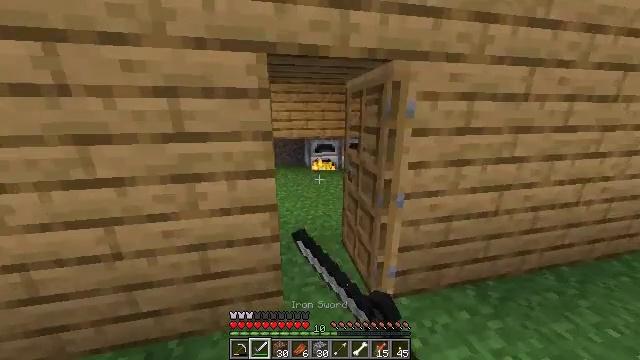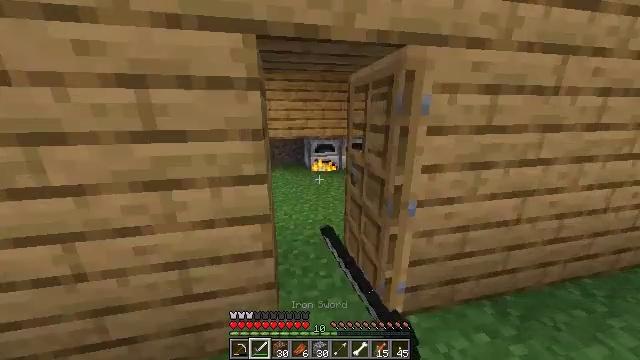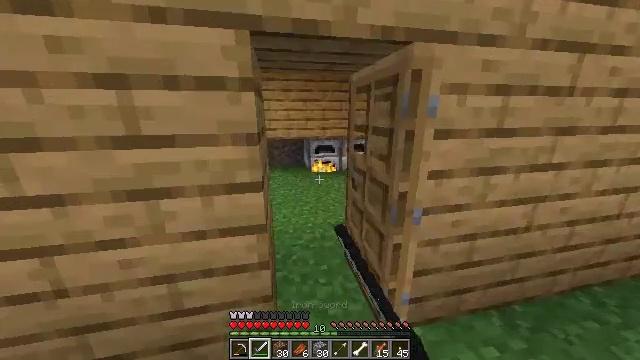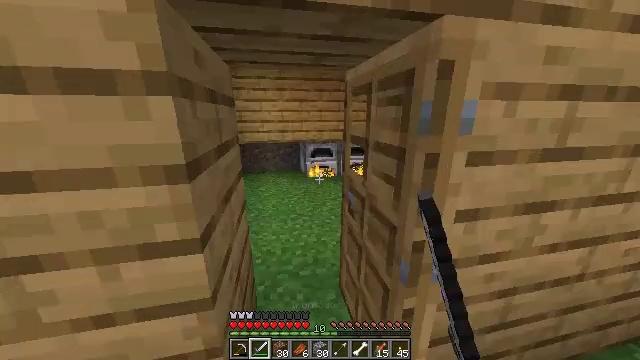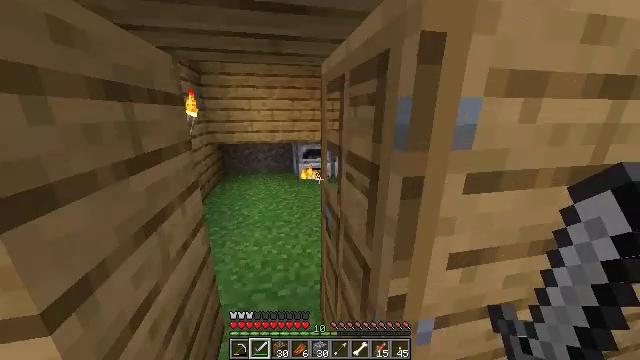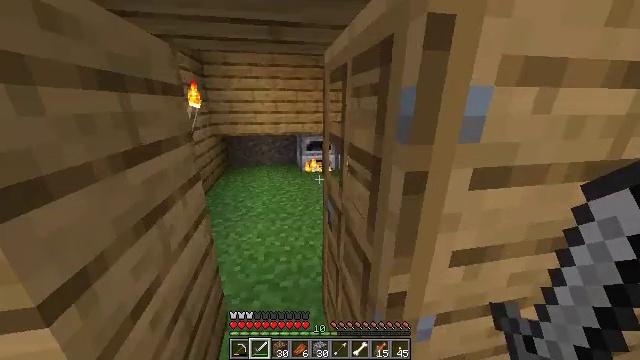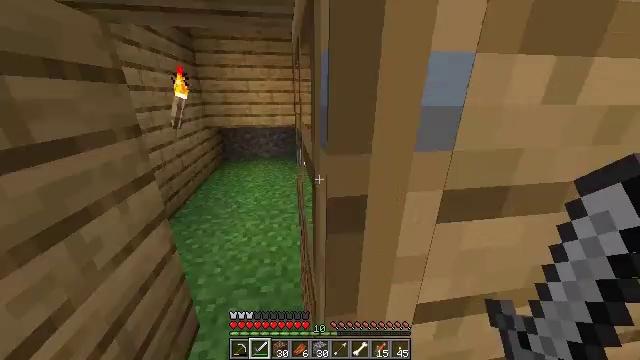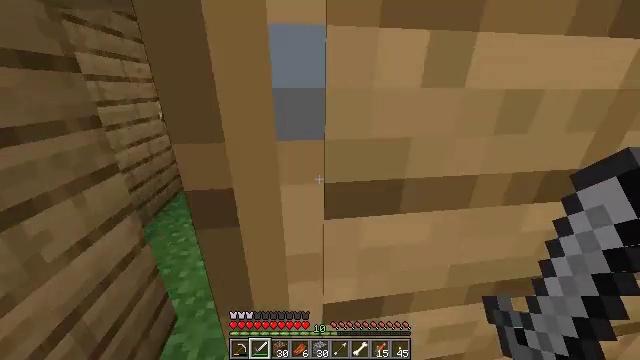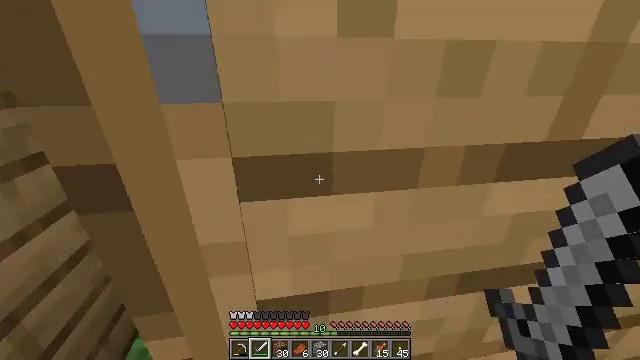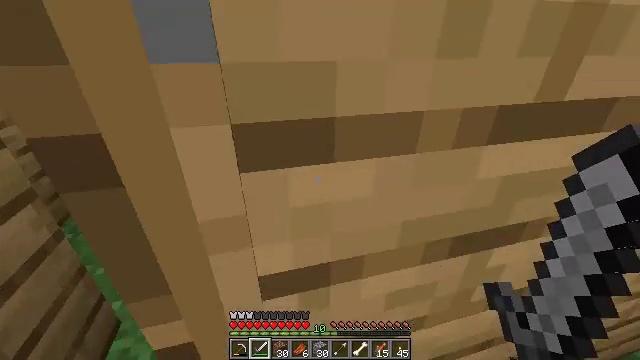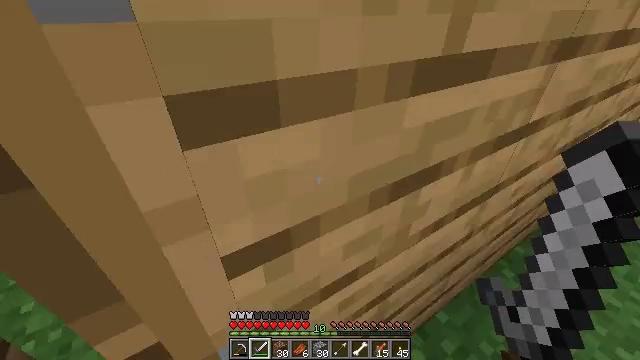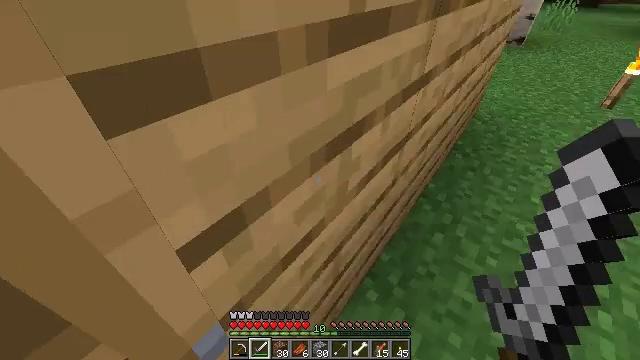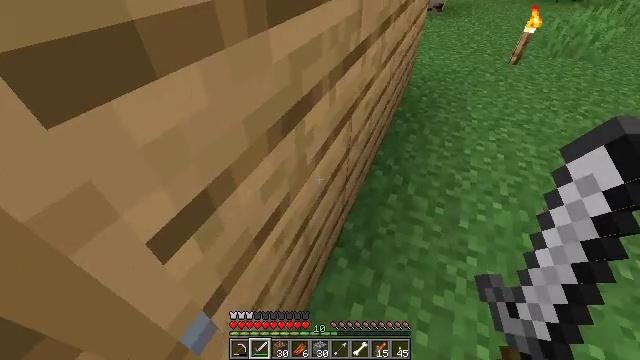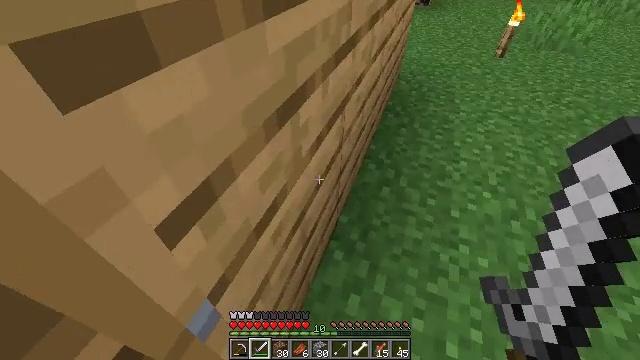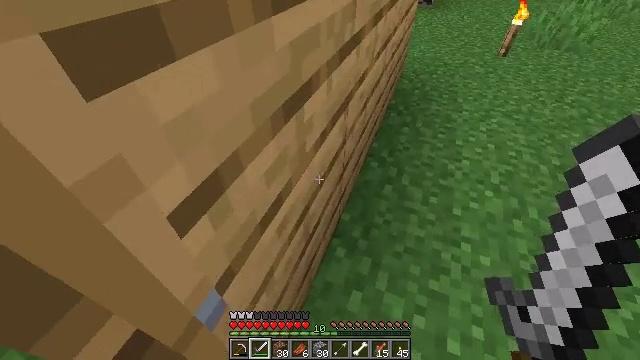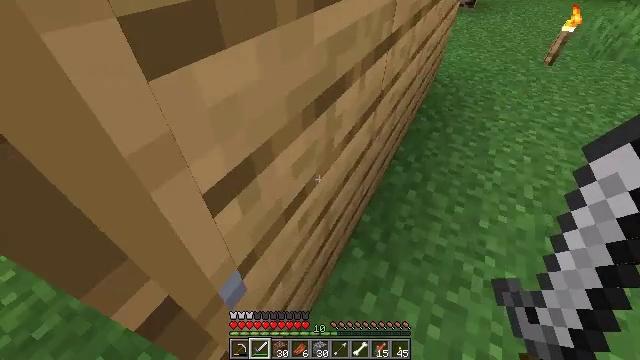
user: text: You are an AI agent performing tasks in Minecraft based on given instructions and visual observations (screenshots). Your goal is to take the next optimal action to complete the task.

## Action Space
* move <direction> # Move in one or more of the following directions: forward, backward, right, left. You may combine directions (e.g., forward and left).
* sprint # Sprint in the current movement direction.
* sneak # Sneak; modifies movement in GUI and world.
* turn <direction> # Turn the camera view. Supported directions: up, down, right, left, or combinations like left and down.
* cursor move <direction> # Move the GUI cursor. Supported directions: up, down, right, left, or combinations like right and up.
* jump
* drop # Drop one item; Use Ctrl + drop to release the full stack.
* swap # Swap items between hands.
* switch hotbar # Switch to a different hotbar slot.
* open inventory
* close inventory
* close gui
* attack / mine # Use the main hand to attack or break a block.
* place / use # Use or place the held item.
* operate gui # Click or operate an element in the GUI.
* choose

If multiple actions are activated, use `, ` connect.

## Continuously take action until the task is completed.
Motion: motion action
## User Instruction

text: Trim the tree by mining oak leaves.
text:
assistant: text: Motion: move forward, use / place
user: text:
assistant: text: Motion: move forward
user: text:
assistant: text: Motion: move forward and move right
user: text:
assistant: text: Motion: move forward and move right
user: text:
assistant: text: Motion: move forward and move right, turn left and down
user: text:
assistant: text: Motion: move forward and move right, turn left and down
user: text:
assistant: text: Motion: move forward, turn down
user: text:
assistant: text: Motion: move forward and move left, turn down
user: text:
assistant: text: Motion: move forward and move left, turn right and down
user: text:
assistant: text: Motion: move forward and move left, turn right and down
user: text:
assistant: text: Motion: move forward and move left, turn right and down
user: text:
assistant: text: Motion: move left, turn right and down
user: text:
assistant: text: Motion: turn right
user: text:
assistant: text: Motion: no_op
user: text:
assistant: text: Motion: turn left
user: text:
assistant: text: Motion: turn left
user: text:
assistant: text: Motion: no_op
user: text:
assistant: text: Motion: move left
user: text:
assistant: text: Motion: move left
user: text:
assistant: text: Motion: move left
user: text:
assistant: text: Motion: move left, turn right
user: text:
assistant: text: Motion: move left, turn right and down
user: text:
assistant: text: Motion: move left, turn right and down
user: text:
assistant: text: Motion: turn right
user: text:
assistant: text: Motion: turn right
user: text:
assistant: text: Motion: no_op
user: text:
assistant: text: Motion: use / place
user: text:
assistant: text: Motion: use / place
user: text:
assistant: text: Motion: move left, turn left, use / place
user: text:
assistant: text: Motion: move left, turn left and up